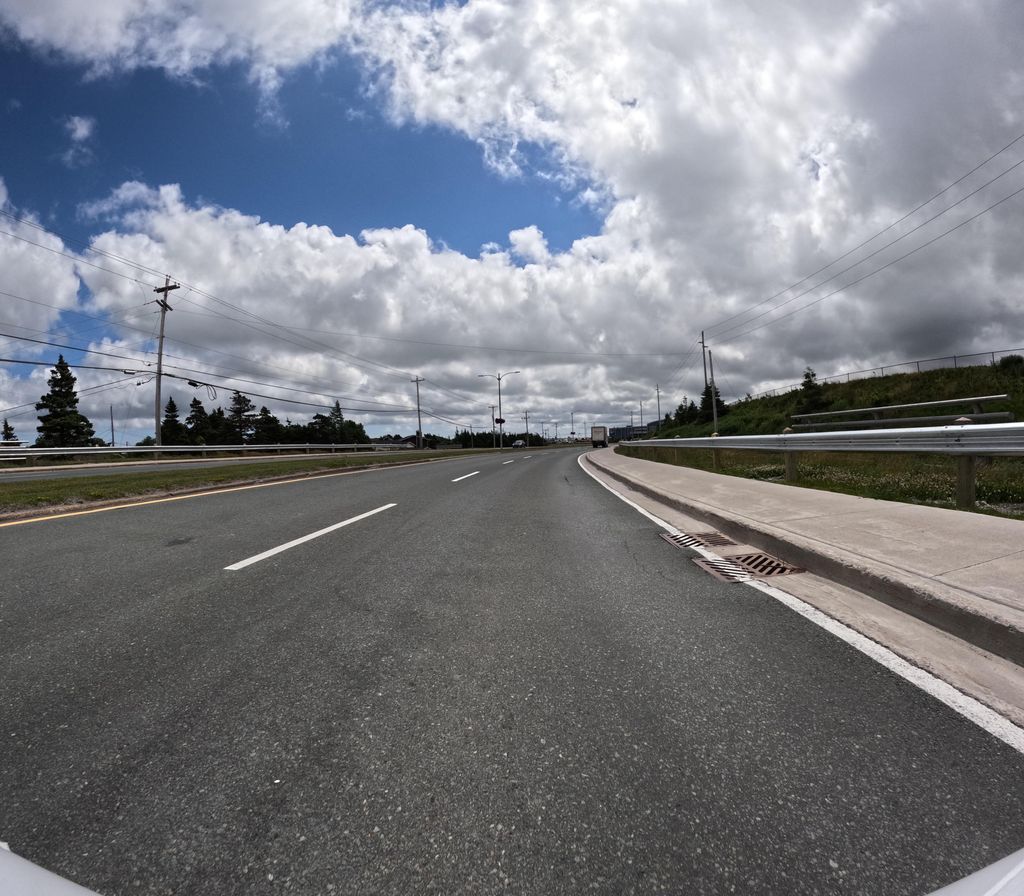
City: st_johns